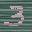
Label: 3